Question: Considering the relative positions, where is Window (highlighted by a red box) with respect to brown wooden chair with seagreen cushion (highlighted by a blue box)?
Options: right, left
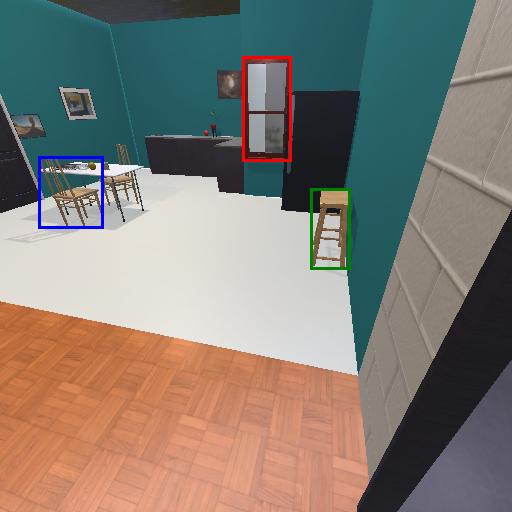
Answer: right